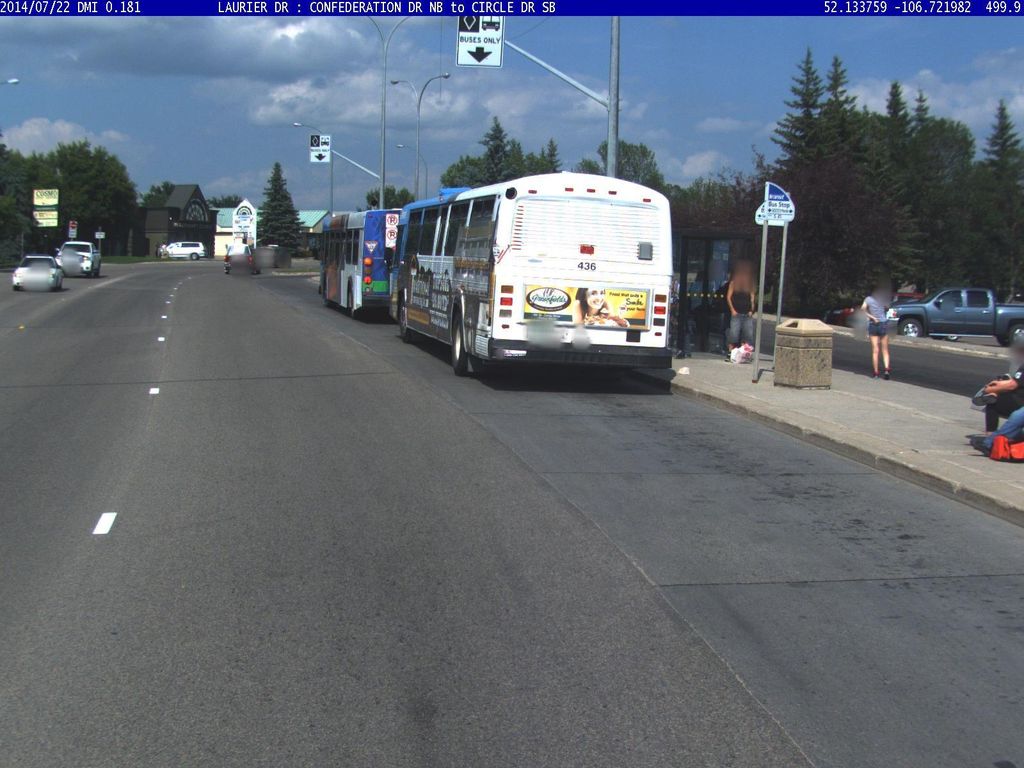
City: saskatoon